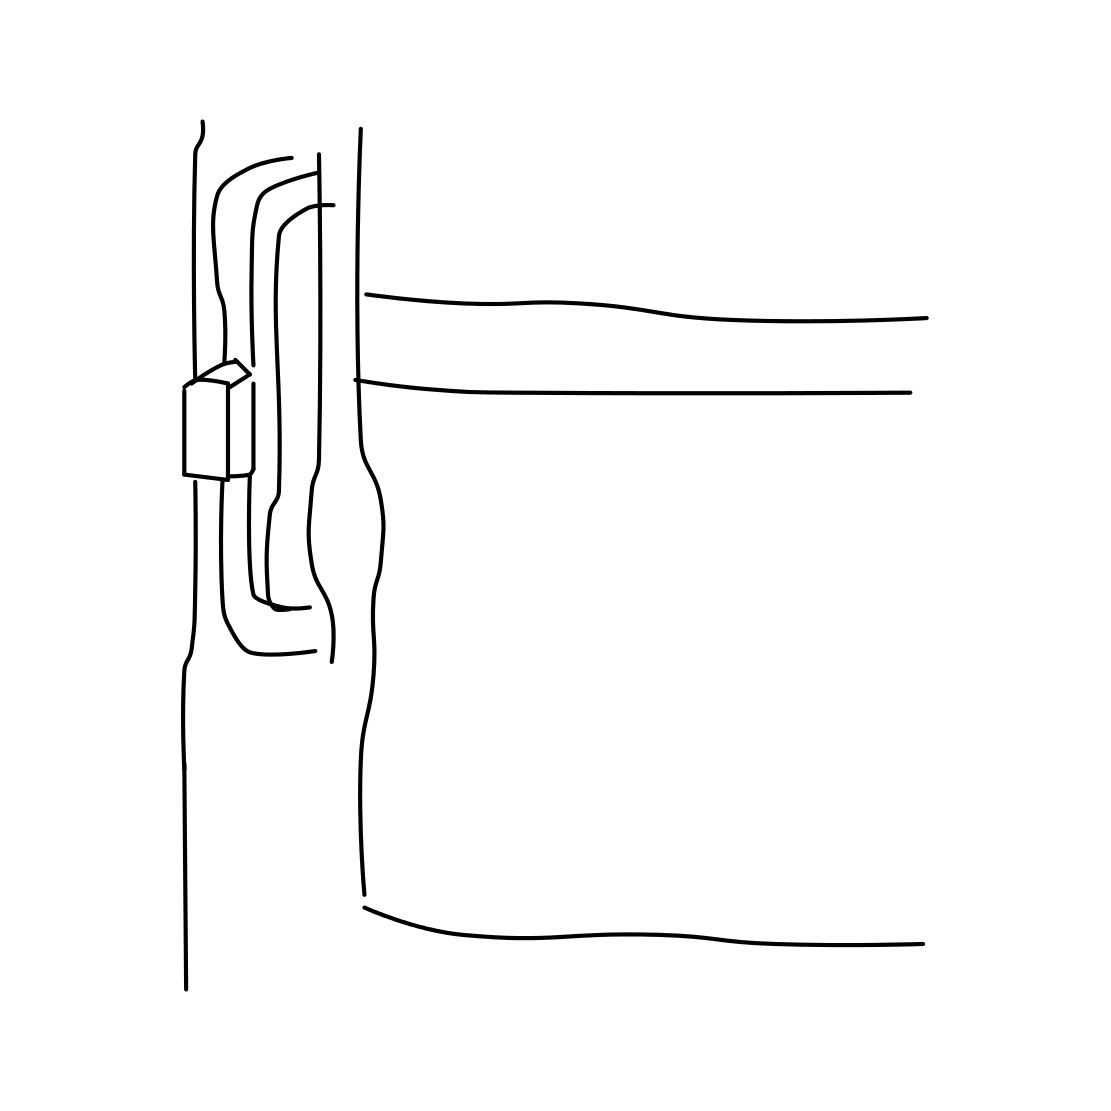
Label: door handle